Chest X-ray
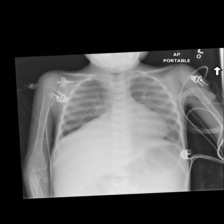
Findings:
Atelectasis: negative
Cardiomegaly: negative
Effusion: negative
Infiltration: negative
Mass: negative
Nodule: negative
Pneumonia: negative
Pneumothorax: negative
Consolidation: positive
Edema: negative
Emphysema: negative
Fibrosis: negative
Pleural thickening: negative
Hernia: negative